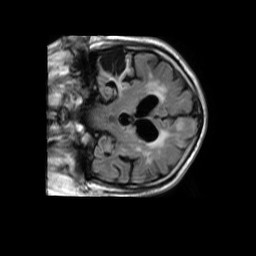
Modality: FLAIR
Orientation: coronal
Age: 87
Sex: male
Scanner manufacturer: philips
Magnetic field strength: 1.5 T
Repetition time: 11 s
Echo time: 0.14 s